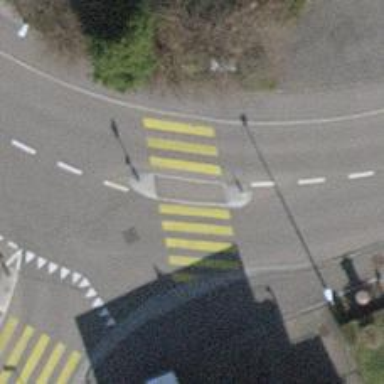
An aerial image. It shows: Marked footway crossing with central island.